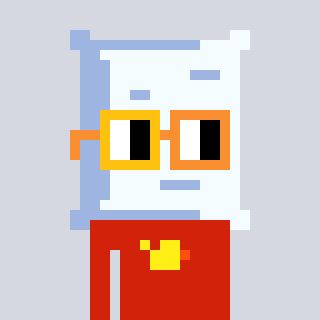
a pixel art character with square yellow and orange glasses, a pillow-shaped head and a red-colored body on a cool background